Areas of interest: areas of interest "School"
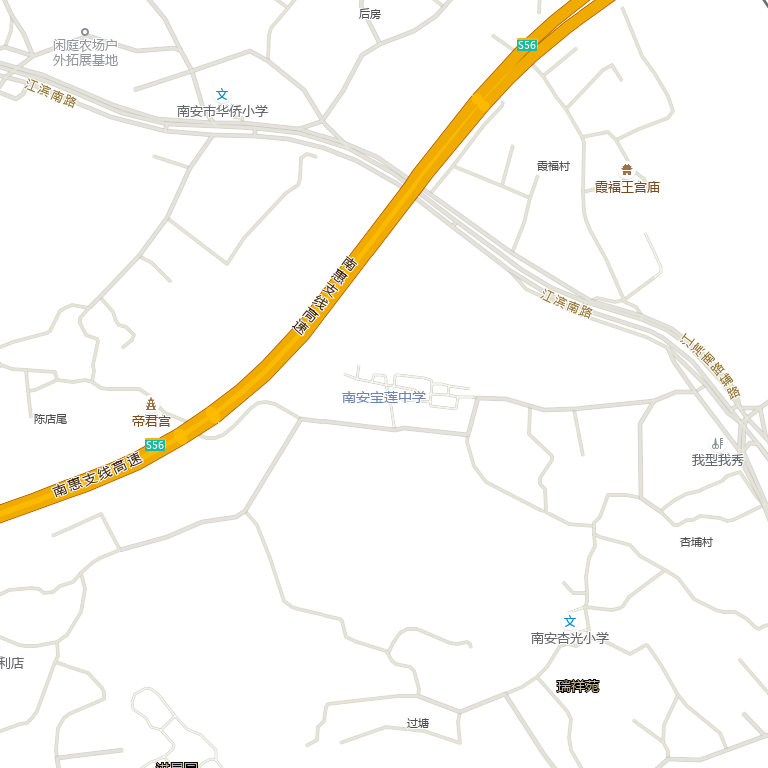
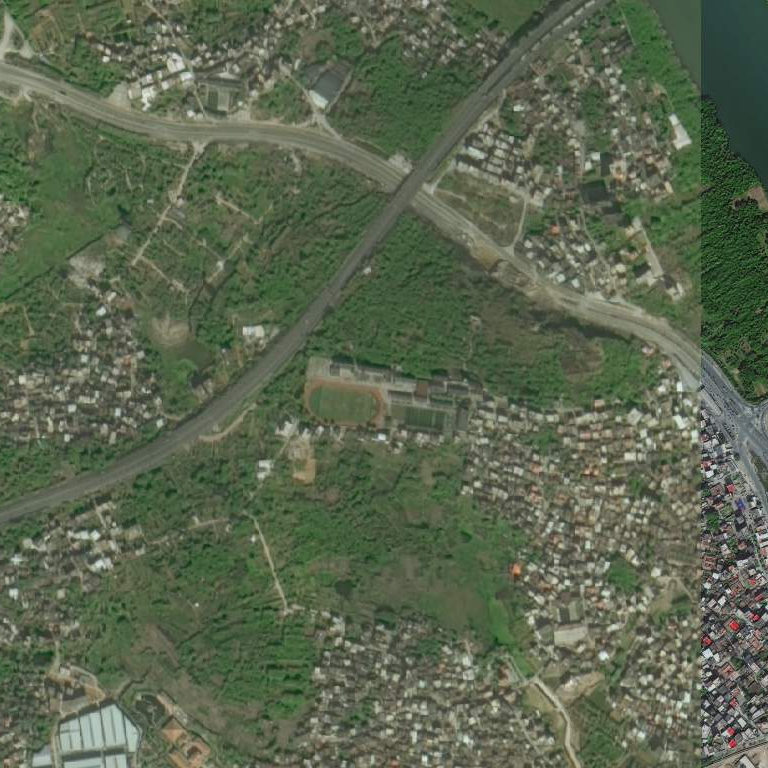